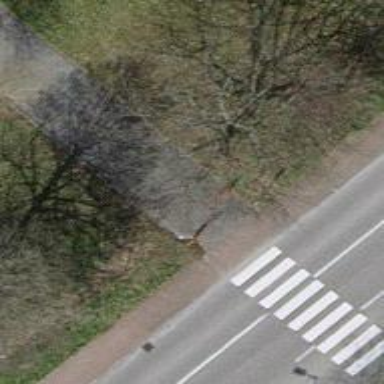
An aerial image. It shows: Double cycle barrier is in place.